The image is a 2-D grayscale rendering of a rotating-machine vibration signal (signal-to-image). Classify the rotor condition as one of: normal, misalignment, unbalance, looseness.
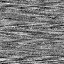
Answer: normal